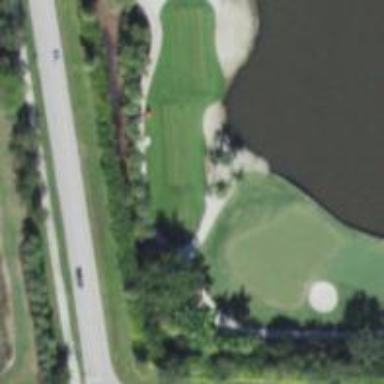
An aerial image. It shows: Service road used as golf cart path.